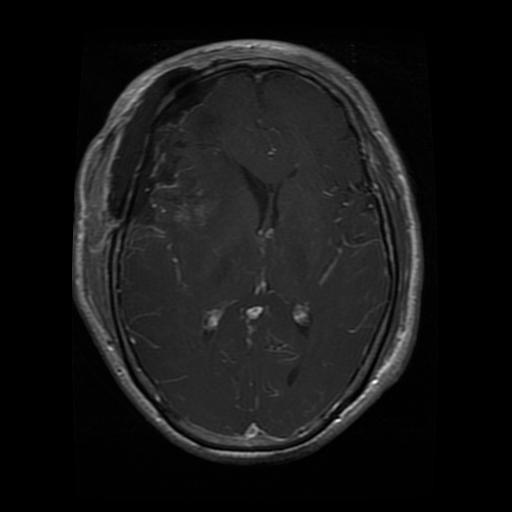
Label: glioma